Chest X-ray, PA view. Patient: 69 years old, sex M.
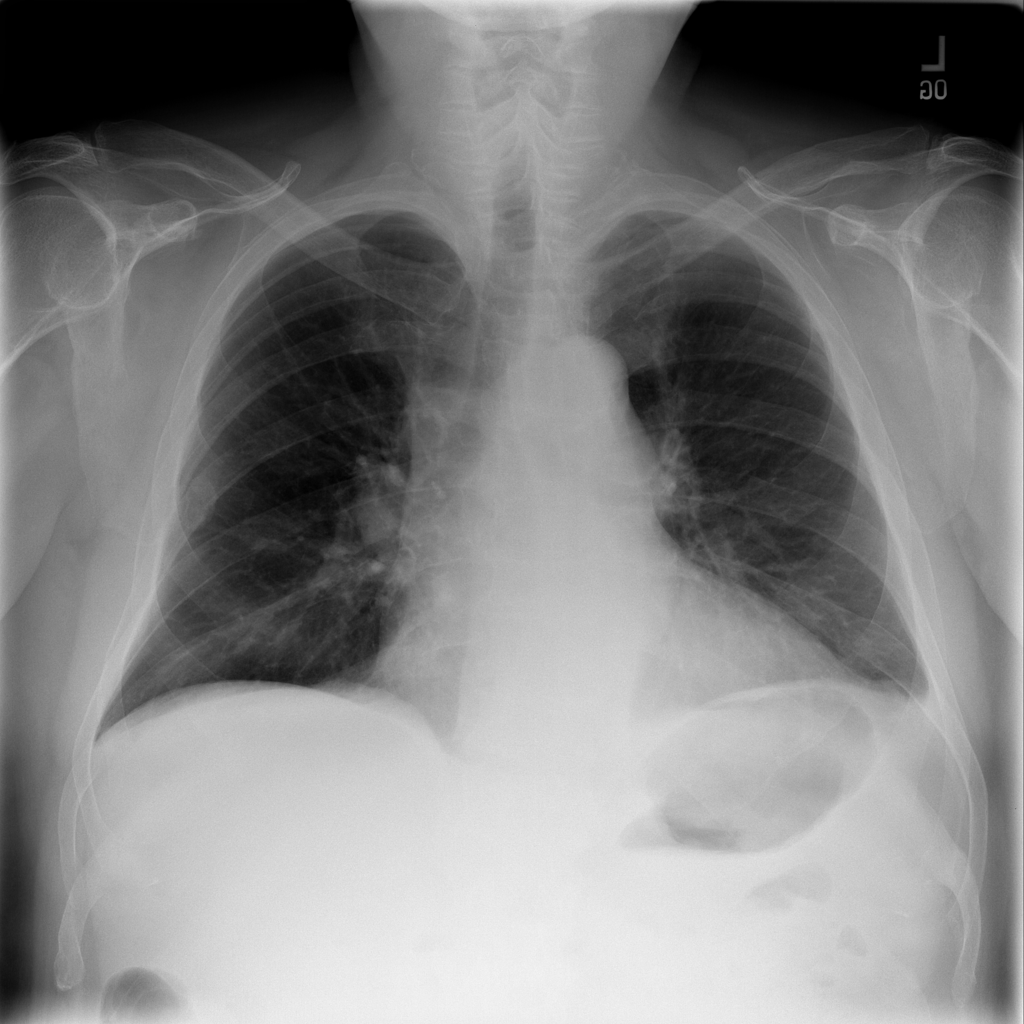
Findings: No Finding